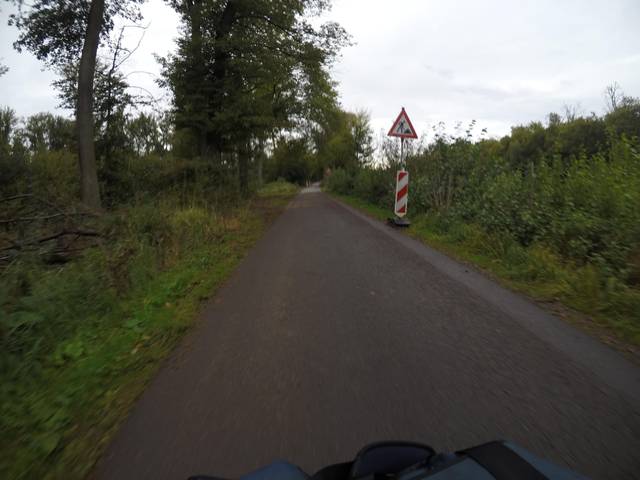
Region: Germany
Coordinates: 49.864, 8.7